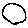
Label: circle